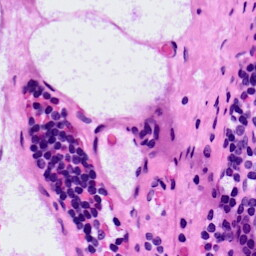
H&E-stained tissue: LymphNode